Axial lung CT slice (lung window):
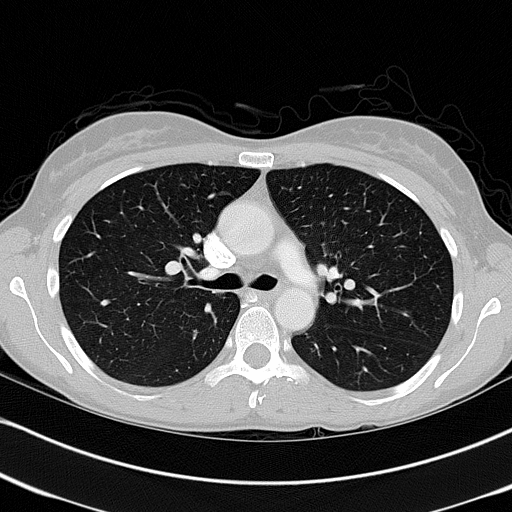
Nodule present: no